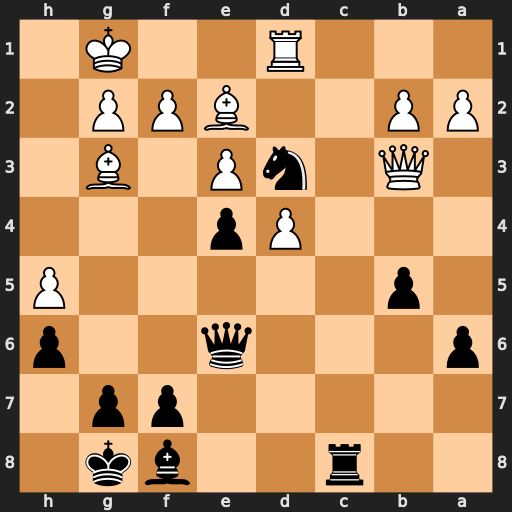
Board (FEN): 2r2bk1/5pp1/p3q2p/1p5P/3Pp3/1Q1nP1B1/PP2BPP1/3R2K1
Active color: b
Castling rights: -
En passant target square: -
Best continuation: Nc1 Qxe6 Nxe2+ Kh2 fxe6